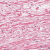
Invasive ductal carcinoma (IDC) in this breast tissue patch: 0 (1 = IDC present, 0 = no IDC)